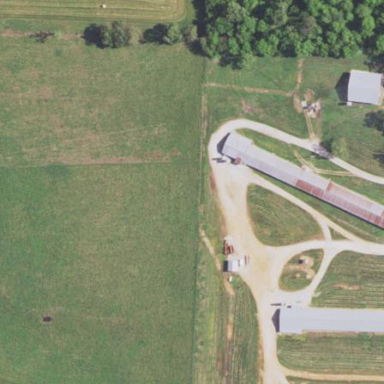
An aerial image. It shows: Barn.